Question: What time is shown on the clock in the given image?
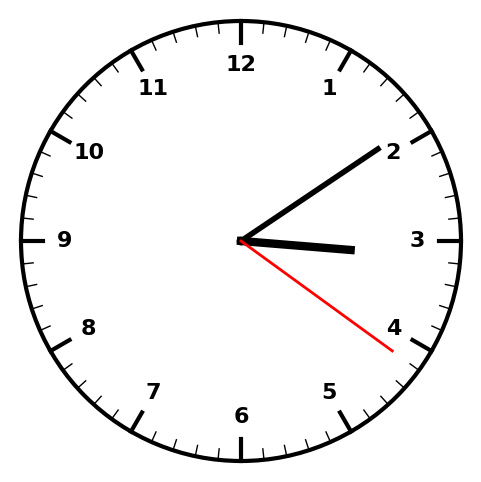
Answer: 03:09:21